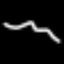
Label: squiggle